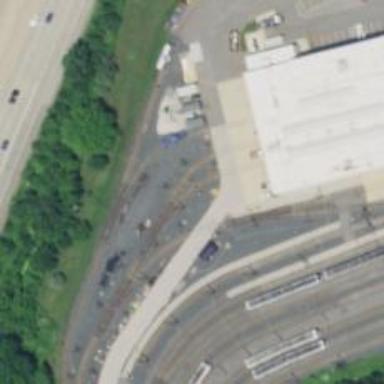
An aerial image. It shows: Light rail yard with electrified contact lines.